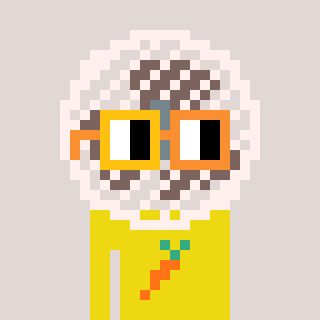
a pixel art character with square yellow and orange glasses, a fan-shaped head and a yellow-colored body on a warm background